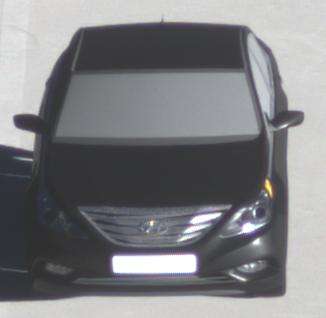
Make: Hyundai
Model: Sonata
Detailed model: Gen. 6 YF
Model produced from: 2009
Model produced until: 2016
Doors: 4
Color: black
Road condition: dry road
Daytime: sunrise or sunset
Contrast: high contrast